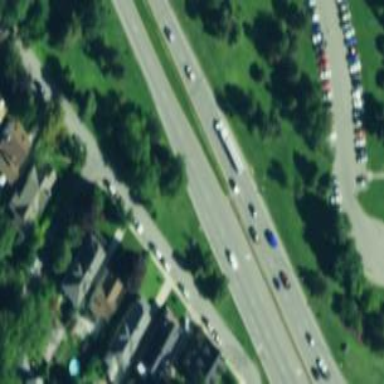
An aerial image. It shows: Expressway with asphalt surface categorized as trunk highway.